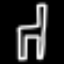
Label: chair